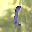
Label: 1